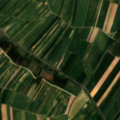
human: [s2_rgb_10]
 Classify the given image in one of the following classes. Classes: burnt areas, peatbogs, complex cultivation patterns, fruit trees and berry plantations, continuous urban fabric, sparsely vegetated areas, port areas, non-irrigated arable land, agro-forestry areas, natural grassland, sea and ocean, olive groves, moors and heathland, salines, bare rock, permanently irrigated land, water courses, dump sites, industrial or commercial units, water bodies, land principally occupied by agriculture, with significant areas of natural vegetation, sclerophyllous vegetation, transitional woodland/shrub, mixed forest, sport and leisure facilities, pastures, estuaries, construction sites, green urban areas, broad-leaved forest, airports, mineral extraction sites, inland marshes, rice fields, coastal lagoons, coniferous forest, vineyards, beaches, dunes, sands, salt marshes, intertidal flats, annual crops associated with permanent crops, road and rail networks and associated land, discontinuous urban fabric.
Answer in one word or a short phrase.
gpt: non-irrigated arable land, land principally occupied by agriculture, with significant areas of natural vegetation, coniferous forest